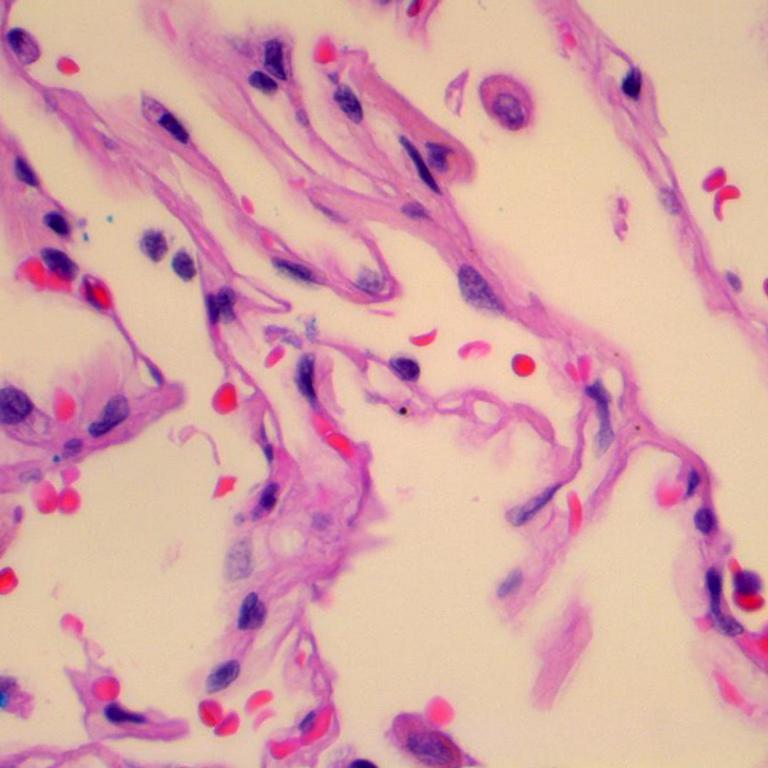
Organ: lung
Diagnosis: benign